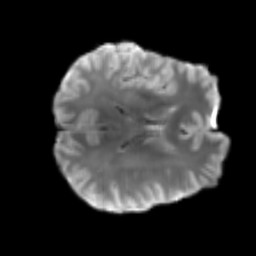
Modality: T2w
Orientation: axial
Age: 42
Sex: male
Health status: healthy
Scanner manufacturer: siemens
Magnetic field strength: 3 T
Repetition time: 3.6 s
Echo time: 0.092 s